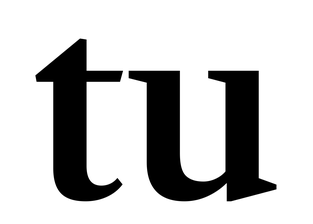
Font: LibreCaslonText_SemiBold